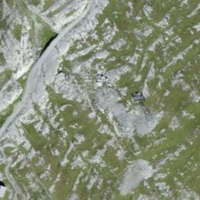
EUNIS habitat code: 50
Species observed at this site:
Amphipyra tragopoginis
Dryas octopetala
Anthus spinoletta
Viola calcarata
Xylocopa violacea
Noctua comes
Euchalcia variabilis
Autographa gamma
Eulithis populata
Silene acaulis
Perizoma minorata
Ranunculus glacialis